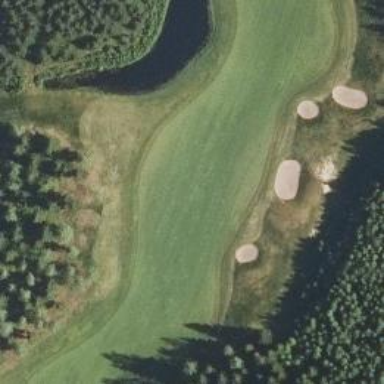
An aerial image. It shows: Golf hole.